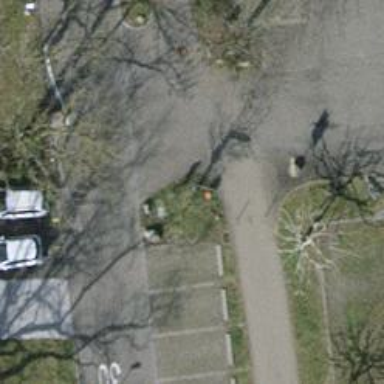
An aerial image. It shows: Bollard barrier.